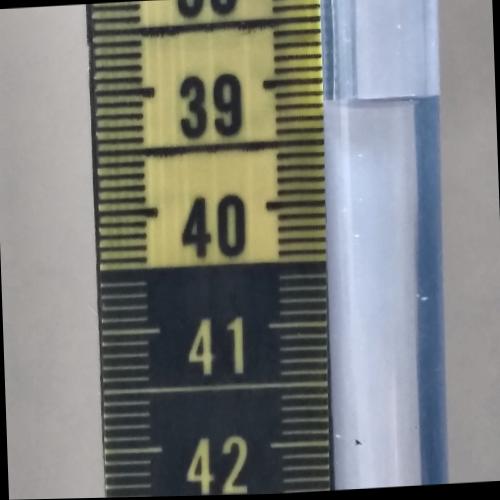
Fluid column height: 39.2 cm